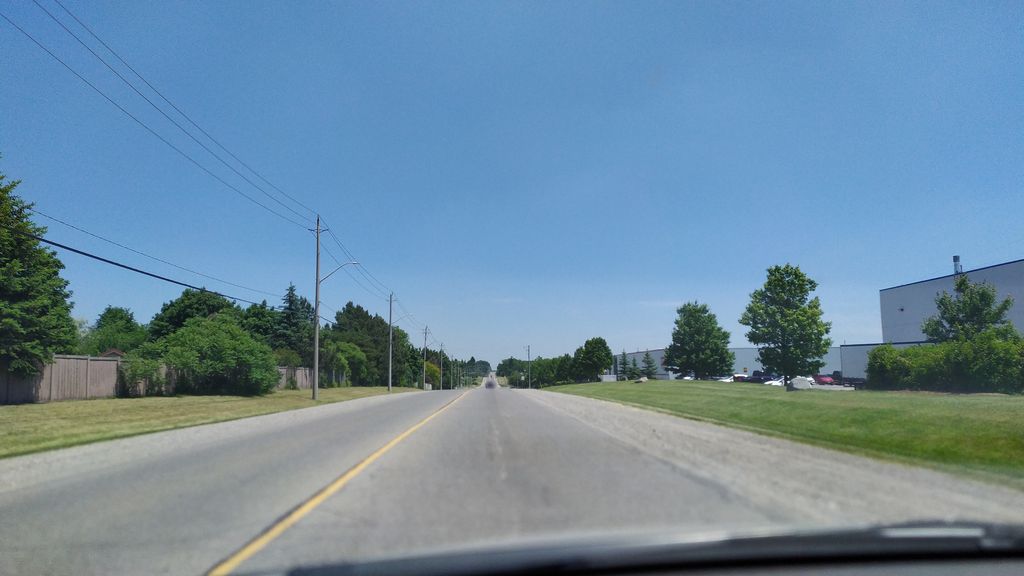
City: kitchener-waterloo